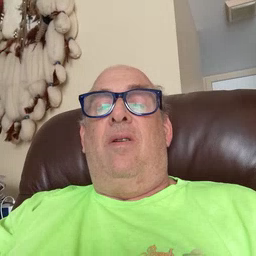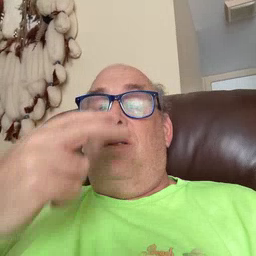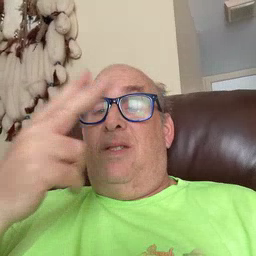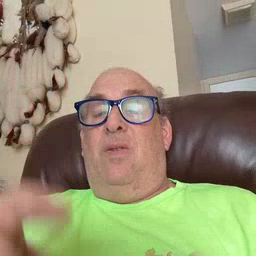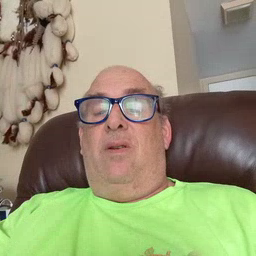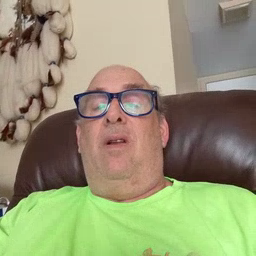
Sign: see